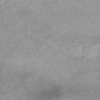
Label: not_dusty